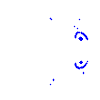
Particle: pion